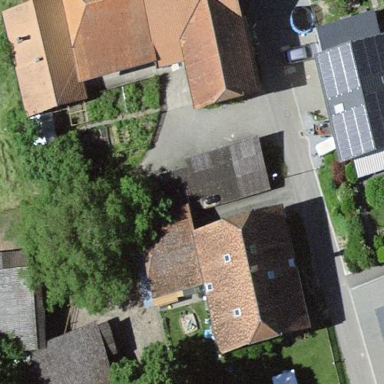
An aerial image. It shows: Barn.